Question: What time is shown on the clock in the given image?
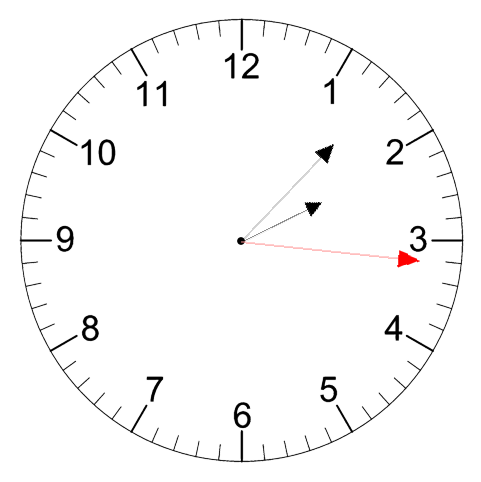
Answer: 02:07:16